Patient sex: F
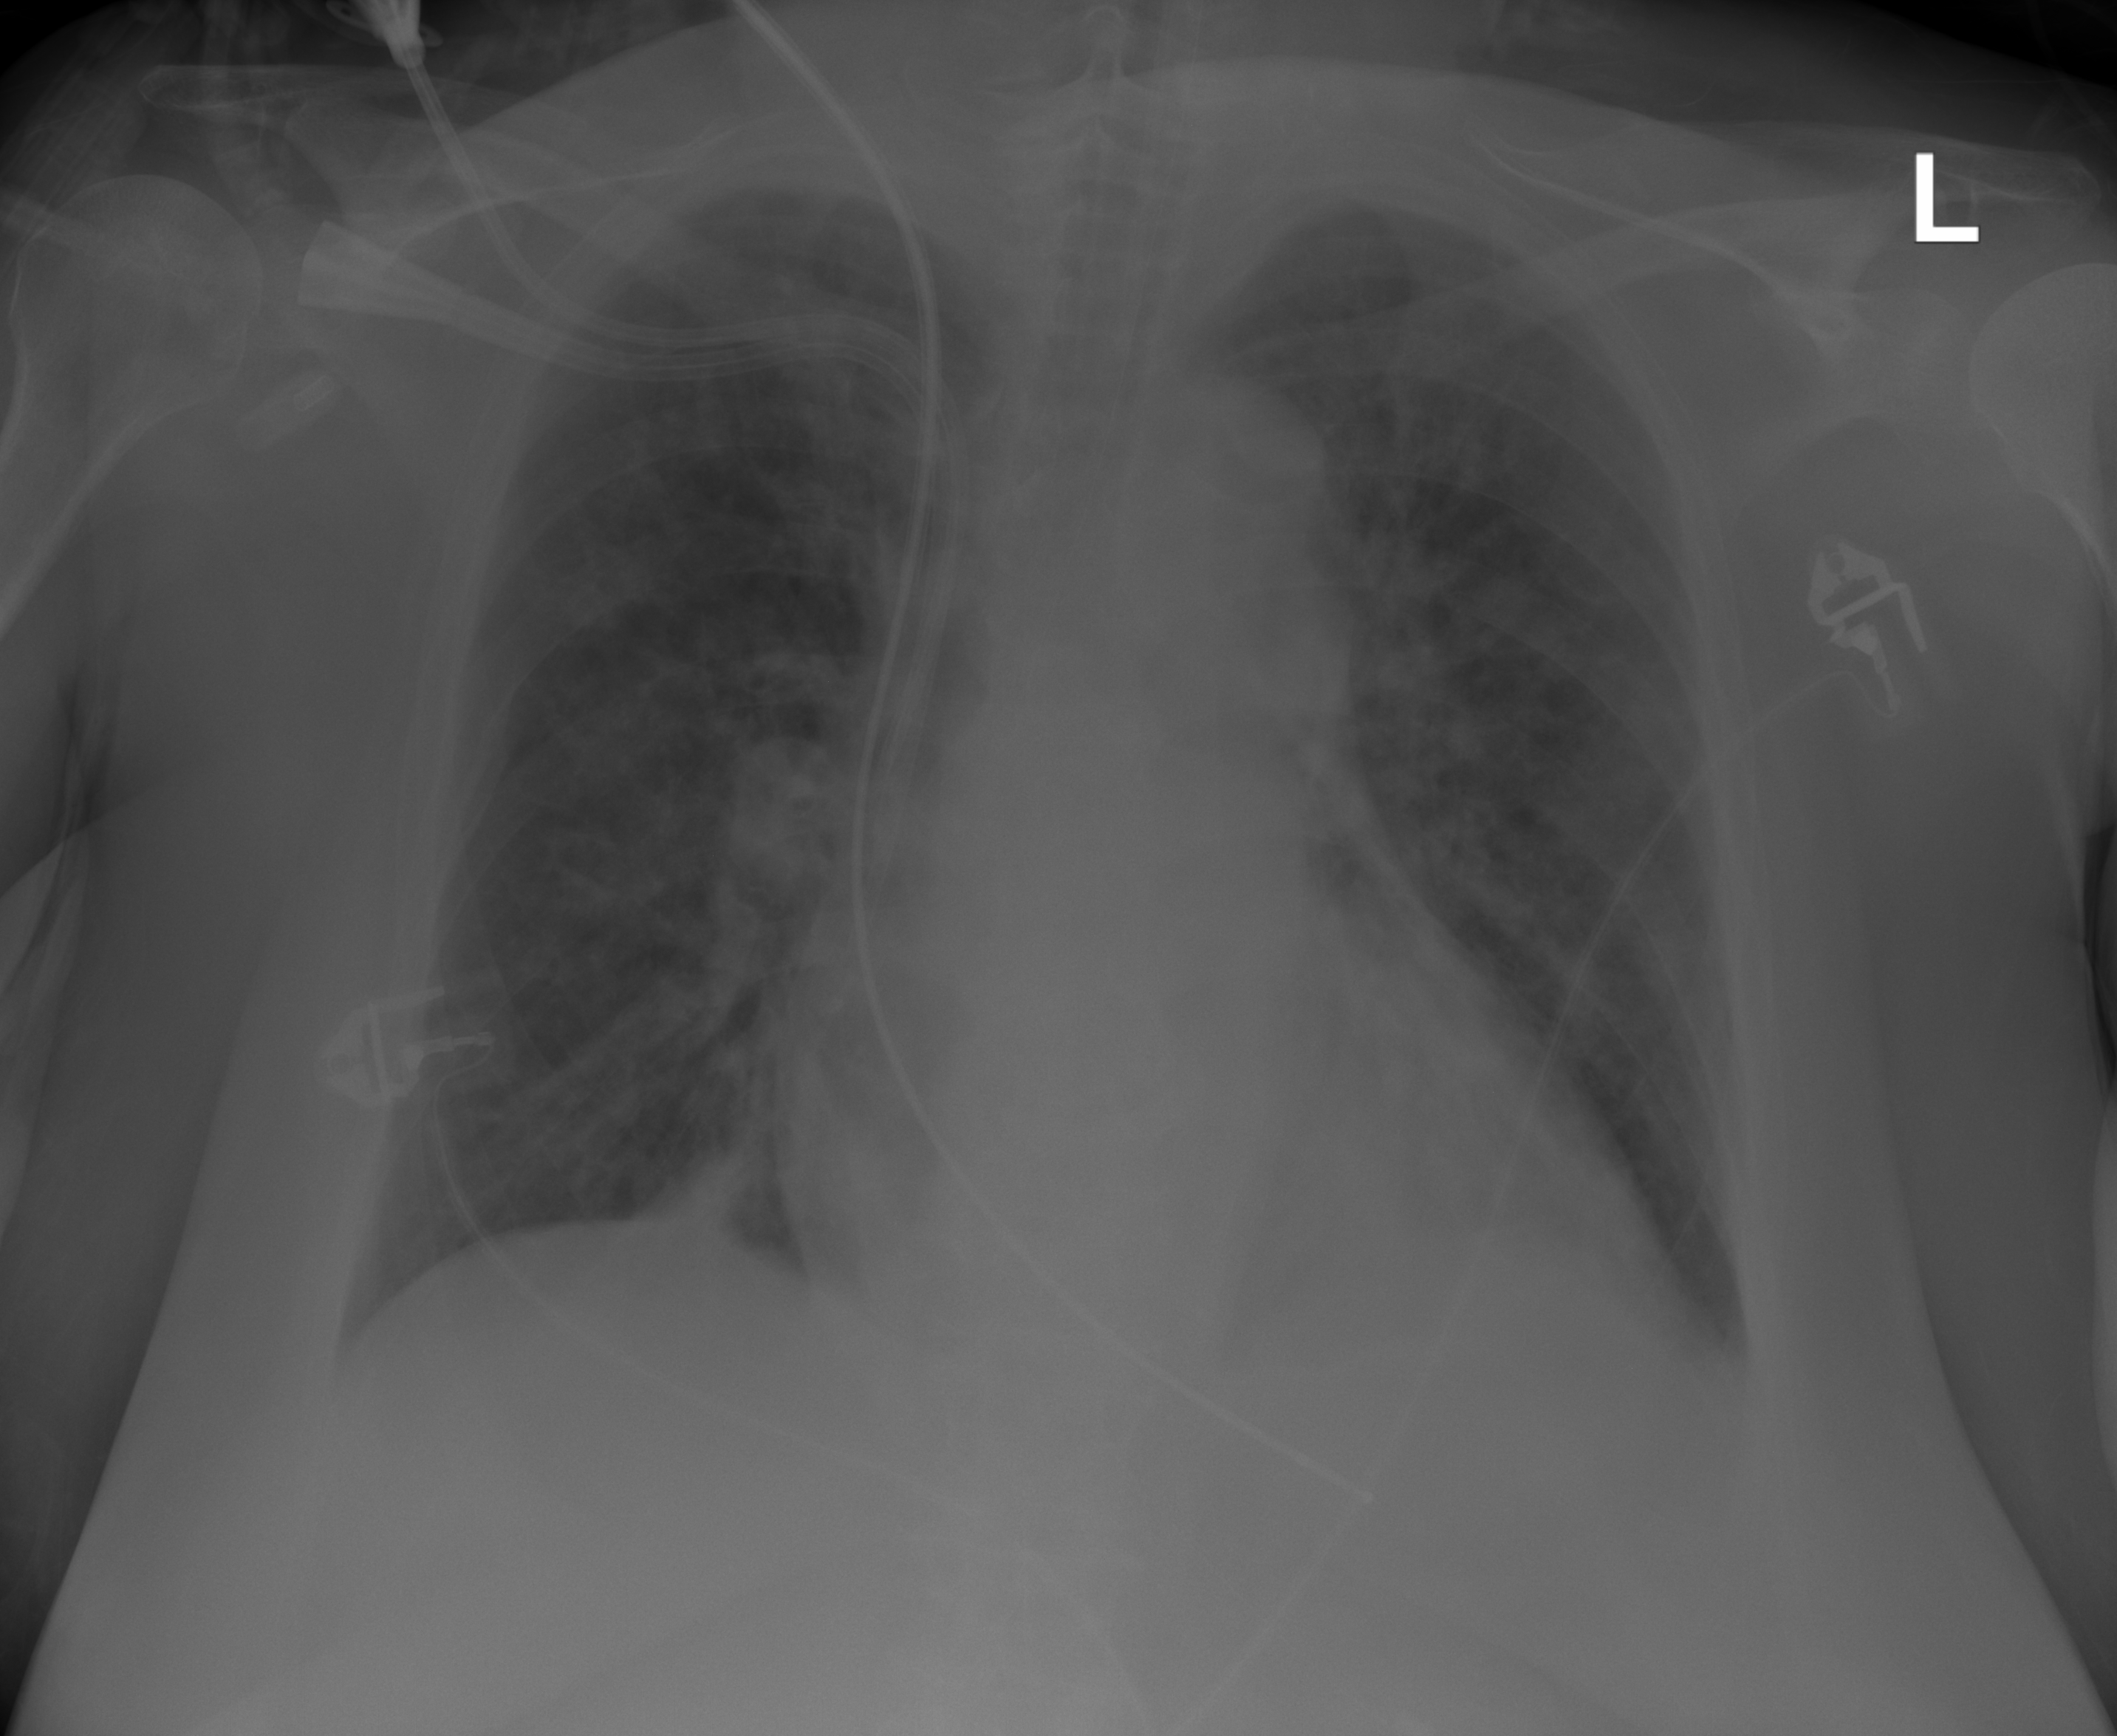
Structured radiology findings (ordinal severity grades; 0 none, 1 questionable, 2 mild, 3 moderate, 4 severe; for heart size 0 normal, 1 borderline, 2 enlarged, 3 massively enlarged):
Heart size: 1
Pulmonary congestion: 2
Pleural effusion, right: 0
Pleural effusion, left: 2
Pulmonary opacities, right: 0
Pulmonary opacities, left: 0
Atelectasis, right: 0
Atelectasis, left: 2